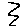
Label: zigzag